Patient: sex F, age 59
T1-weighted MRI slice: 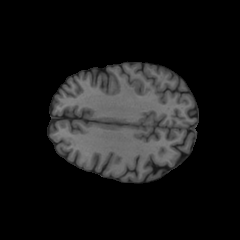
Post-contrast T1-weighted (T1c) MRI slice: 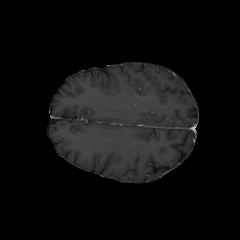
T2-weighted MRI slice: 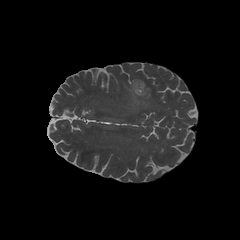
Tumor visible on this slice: yes
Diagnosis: Glioblastoma, IDH-wildtype
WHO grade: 4